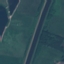
Label: River